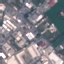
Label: Industrial